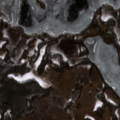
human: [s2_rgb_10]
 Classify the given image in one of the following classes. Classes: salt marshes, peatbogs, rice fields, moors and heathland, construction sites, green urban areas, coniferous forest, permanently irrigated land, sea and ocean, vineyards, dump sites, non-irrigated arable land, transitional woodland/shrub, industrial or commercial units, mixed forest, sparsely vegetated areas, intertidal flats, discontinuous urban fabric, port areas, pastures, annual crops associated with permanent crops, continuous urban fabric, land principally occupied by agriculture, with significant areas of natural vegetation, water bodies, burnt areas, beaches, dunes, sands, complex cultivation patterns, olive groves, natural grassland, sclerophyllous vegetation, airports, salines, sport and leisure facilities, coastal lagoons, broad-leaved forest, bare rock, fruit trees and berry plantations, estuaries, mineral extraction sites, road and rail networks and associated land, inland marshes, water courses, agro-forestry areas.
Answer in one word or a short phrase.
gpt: pastures, complex cultivation patterns, land principally occupied by agriculture, with significant areas of natural vegetation, broad-leaved forest, transitional woodland/shrub, water bodies